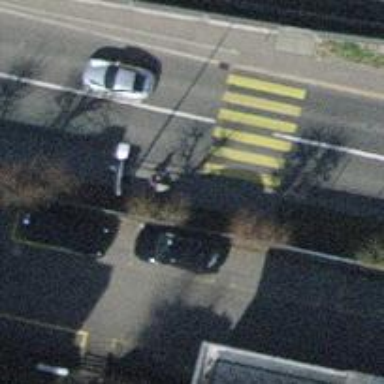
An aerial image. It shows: Uncontrolled road crossing.